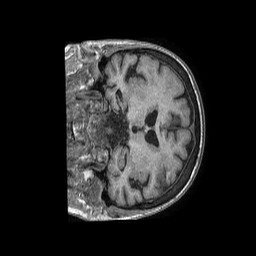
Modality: T1w
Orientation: coronal
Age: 71
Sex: female
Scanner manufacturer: philips
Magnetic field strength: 1.5 T
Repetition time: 0.007598 s
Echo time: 0.003469 s